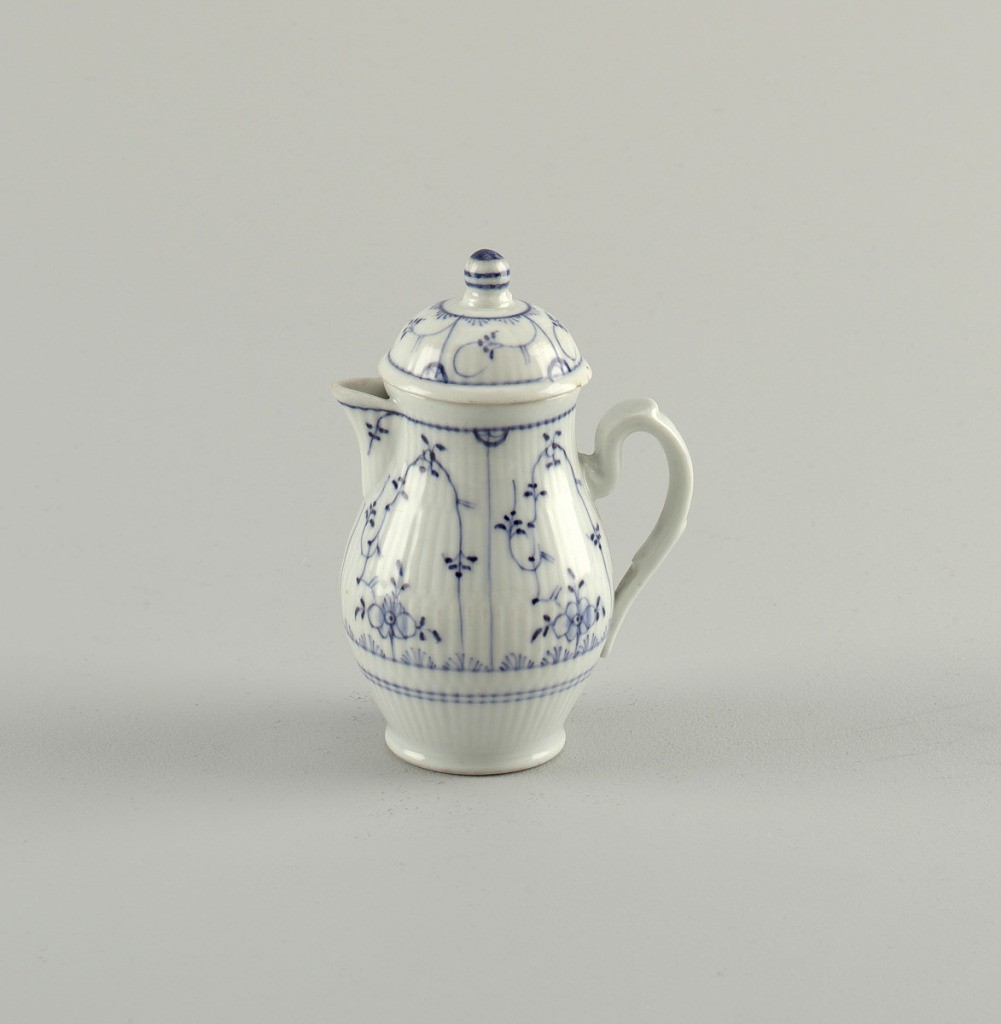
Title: Milk Jug with "Strohblumen" Pattern
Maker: Tettau Porcelain Manufactory, German, established 1794
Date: ca. 1790
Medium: hard paste porcelain, vitreous enamel
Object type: milk jug
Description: Pear-shaped body with open spout and strap handle. Dome-shaped cover with round knob. Body and cover reeded and decorated in underglaze blue "Strohblumen" pattern.